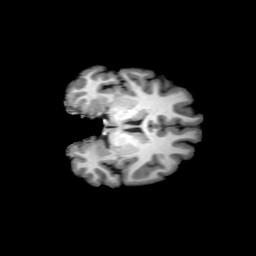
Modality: T1w
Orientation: coronal
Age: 32
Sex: female
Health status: ill